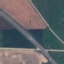
Land use / land cover: Highway